Question: The following code snippet is a direct translation of the <URL>.
'''
public class MultiplyWithCarryRandomGenerator
{
struct Static {
static var m_w:UInt = 521748629
static var m_z:UInt = 762436069
}
class var m_w:UInt{get{return Static.m_w } set{Static.m_w = newValue}};
class var m_z:UInt{get{return Static.m_z } set{Static.m_z = newValue}};
private class func GetUint()->UInt
{
m_z = 36969 * (m_z & 65535) + (m_z >> 16);
m_w = 18000 * (m_w & 65535) + (m_w >> 16);
return (m_z << 16) + m_w;
}
public class func GetUniform()->Double
{
return ((Double(GetUint()) + 1.0) * 2.32830643545449e-10);
}
}
'''
Within XCode playground the uniform distribution remains somewhere between 0 and 40K while it should be in the interval (0,1).
Is there an obvious mistake in my code or an artifact of iOS, the playground...?

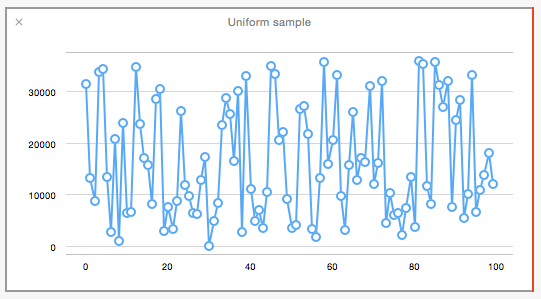
Answer: There are two differences between C# (the language of that example) and Swift that are causing this problem. The first is that a C# 'uint' is a 32-bit unsigned integer, while a 'UInt' in Swift is an unsigned integer matched to the architecture of the system it's executing on, which means in most cases today 'UInt' is a 64-bit unsigned integer. Since all the constants in your code are geared toward 32 bits, simply change all the 'UInt' declarations to 'UInt32' and you're halfway there.
The second difference is that addition operations overflow automatically in C# when working with unsigned integers, while in Swift an overflow crashes. You aren't seeing an issue yet, since you're using 32-bit constants with a 64-bit datatype, but after switching to 'UInt32' you'll start crashing on the overflow in this line:
'''
return (m_z << 16) + m_w;
'''
Swift provides an alternate set of operators, prefixed by '&', that silently allow overflow--using '&+' in that line solves the issue:
'''
return (m_z << 16) &+ m_w;
'''
And now you get the graph you were hoping for: